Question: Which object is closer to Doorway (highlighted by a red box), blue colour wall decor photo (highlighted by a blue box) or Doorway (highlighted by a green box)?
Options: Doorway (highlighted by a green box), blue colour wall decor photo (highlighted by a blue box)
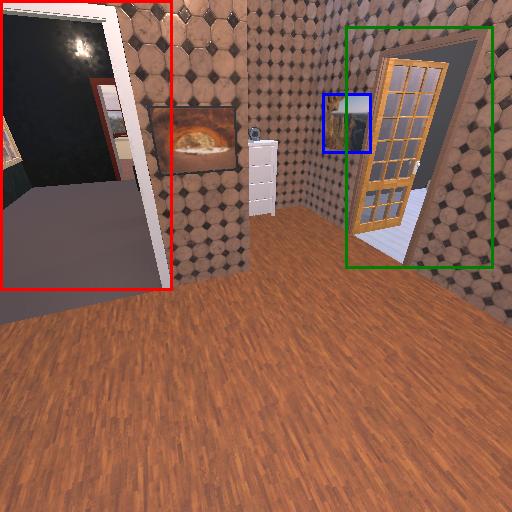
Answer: Doorway (highlighted by a green box)